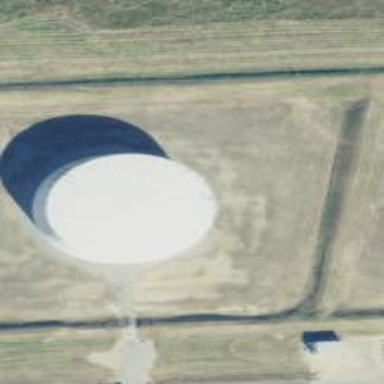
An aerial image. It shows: Storage tank created as man-made structure.